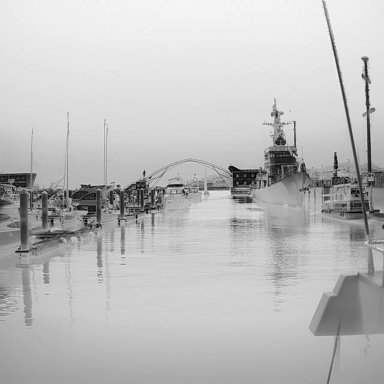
There are nine objects shown in the infrared image, including three canoes, four sailboats, a warship, and a container_ship.